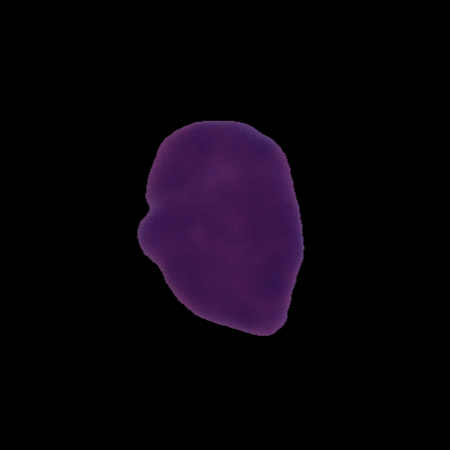
Label: cancer